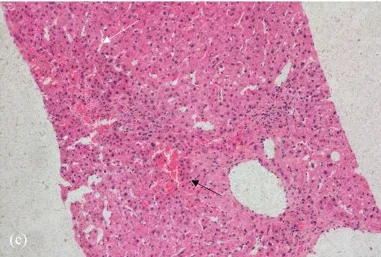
CT and pathological features in case 2. (c) Histopathology results show hepatic sinus congestion (black arrow) and inflammatory cell infiltration in a bridge-like pattern (black arrow) (HE staining, 10 x 10).
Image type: pathology (h&e)